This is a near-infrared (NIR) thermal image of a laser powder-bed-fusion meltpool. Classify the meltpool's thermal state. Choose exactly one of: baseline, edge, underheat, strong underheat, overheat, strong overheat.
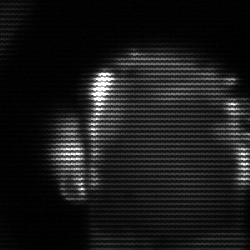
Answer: baseline